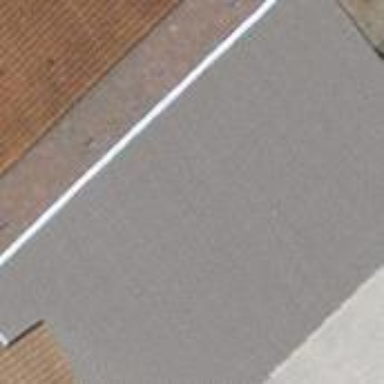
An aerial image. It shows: Shed.